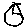
Label: circle